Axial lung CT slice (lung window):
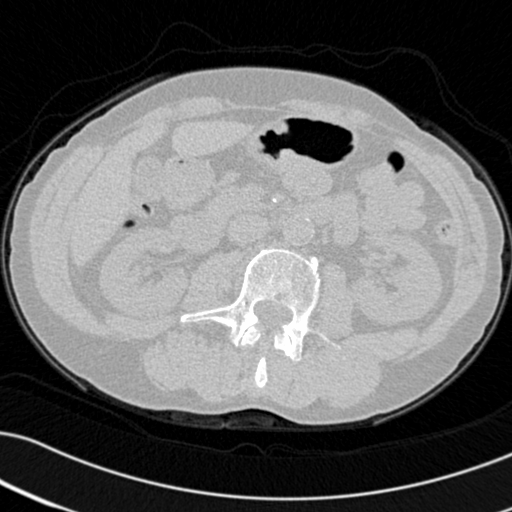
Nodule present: no